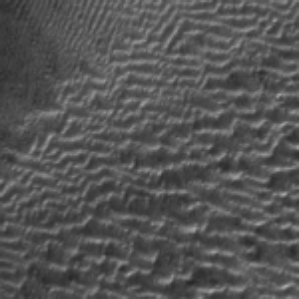
Label: frost